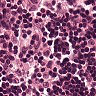
Metastatic tissue present: no